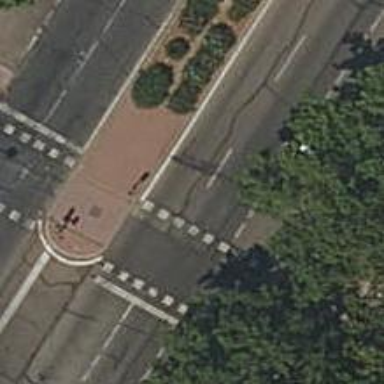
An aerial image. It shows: Crossing with traffic signals.